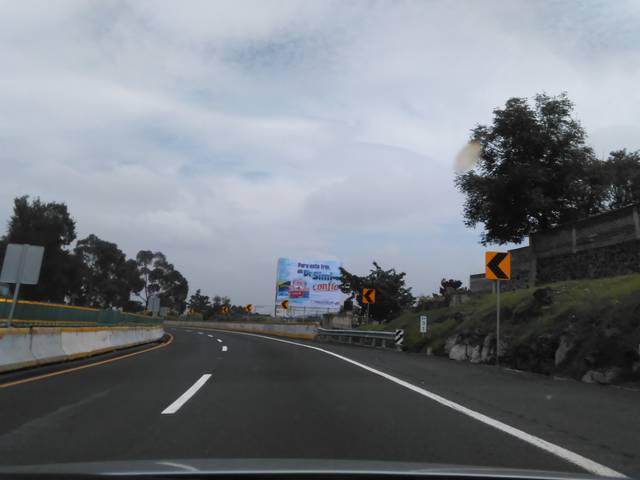
Region: Mexico
Coordinates: 19.2, -99.138